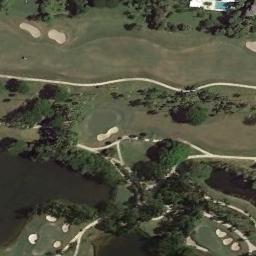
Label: golf_course